Field crop: maize
Growth stage: 2
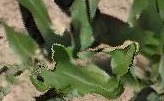
Species: maize